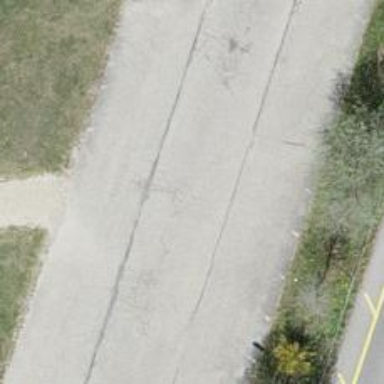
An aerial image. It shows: Parking aisle designated as service road.